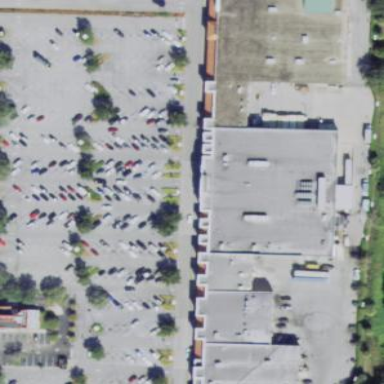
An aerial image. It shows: Mall building.